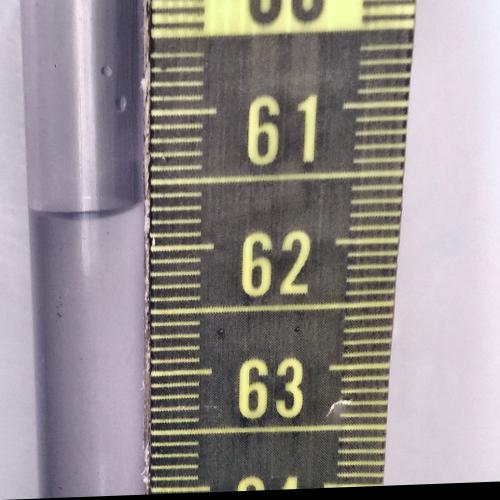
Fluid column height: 61.7 cm